Field crop: maize
Growth stage: 1
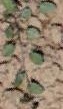
Species: convolvulus